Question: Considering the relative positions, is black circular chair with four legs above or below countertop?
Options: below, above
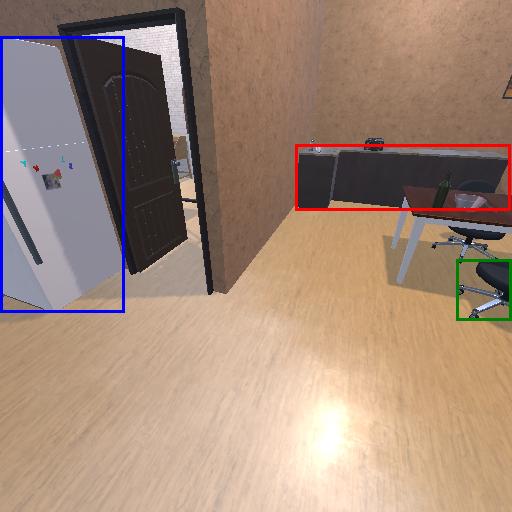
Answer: below